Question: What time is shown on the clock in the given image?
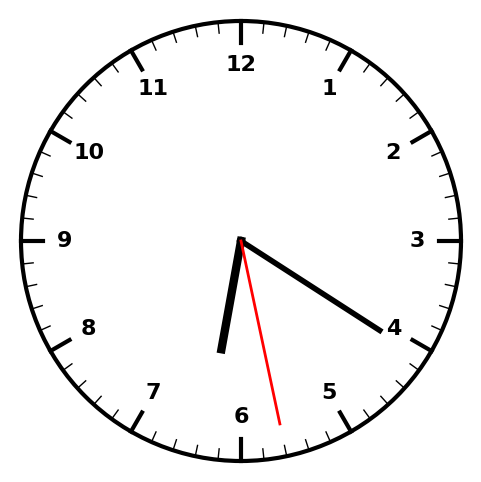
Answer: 06:20:28